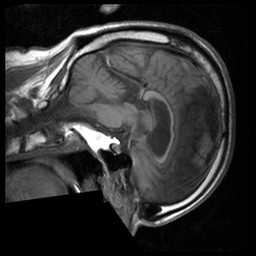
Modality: T1w
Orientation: sagittal
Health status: ill
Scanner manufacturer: siemens
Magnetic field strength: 1.5 T
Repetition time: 0.4 s
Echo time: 0.014 s